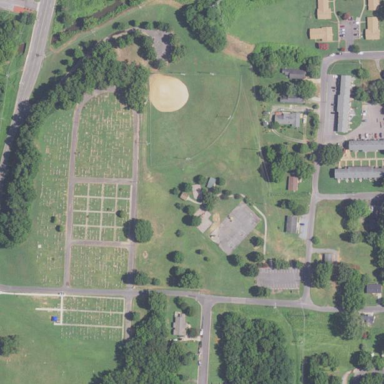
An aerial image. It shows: Cemetery.